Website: lowes
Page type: receipt
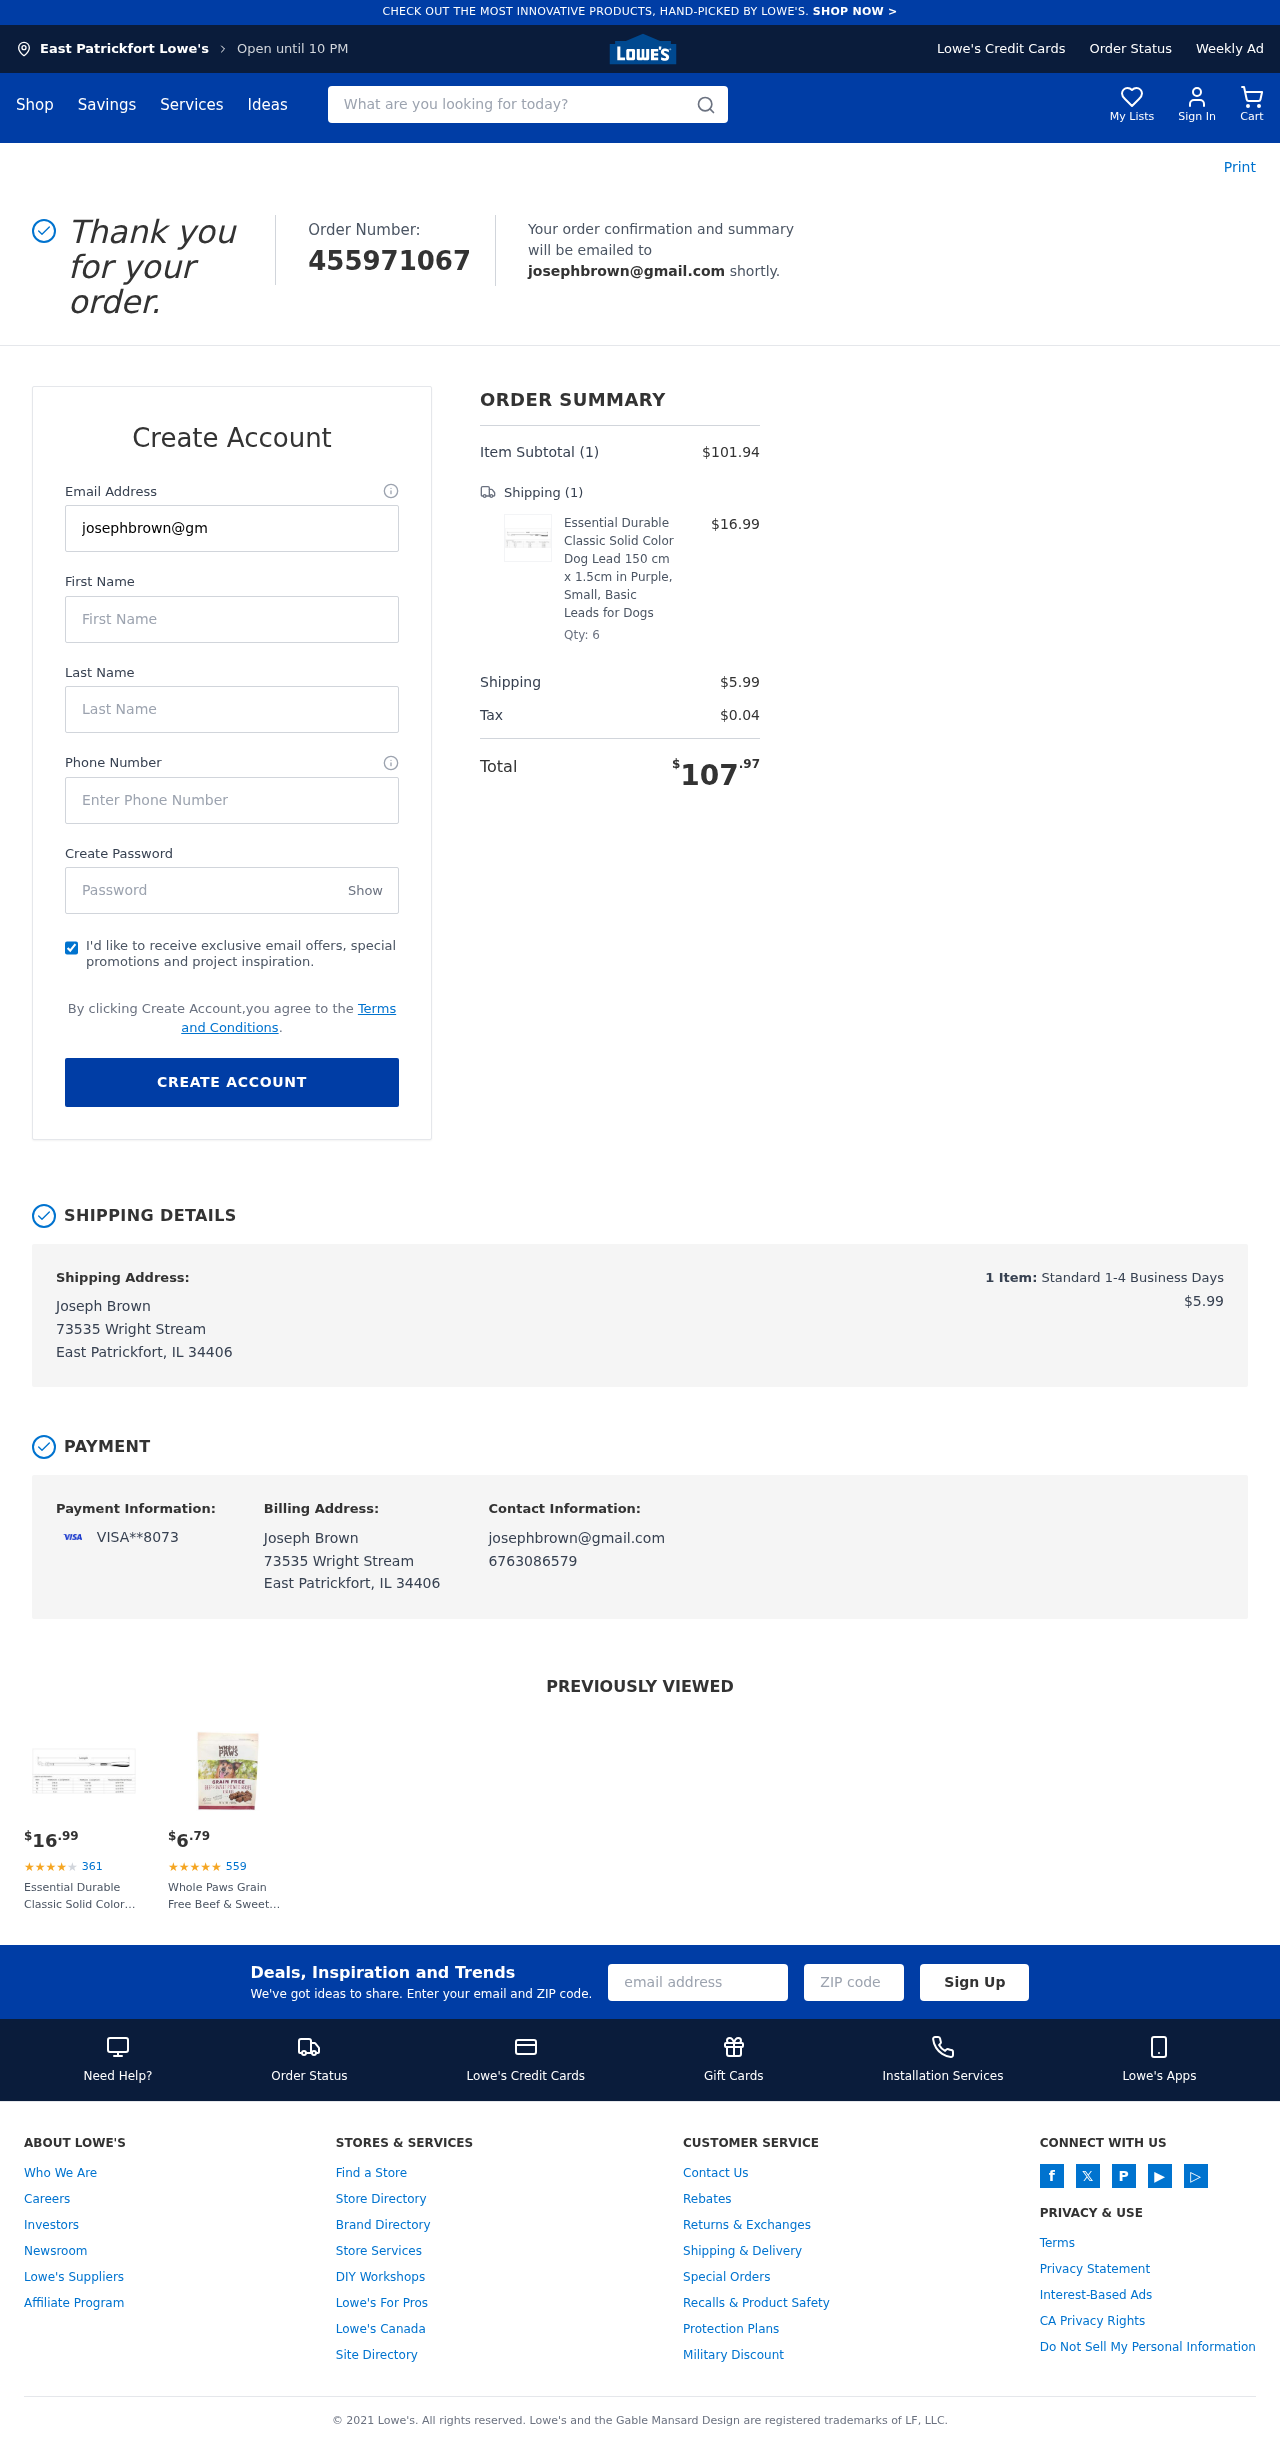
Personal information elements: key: PII_CARD_LAST4
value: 8073
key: PII_CARD_TYPE
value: VISA
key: PII_CITY
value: East Patrickfort
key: PII_EMAIL
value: josephbrown@gmail.com
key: PII_FULLNAME
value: Joseph Brown
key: PII_PHONE
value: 6763086579
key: PII_STREET
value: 73535 Wright Stream
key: PII_FIRSTNAME
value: Joseph
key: PII_LASTNAME
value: Brown
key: PII_CITY_STATE_ZIP
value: East Patrickfort, IL 34406
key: PII_FULLNAME2
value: Joseph Brown
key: PII_FULLNAME3
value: Joseph Brown
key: PII_FIRSTNAME2
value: Joseph
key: PII_FIRSTNAME3
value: Joseph
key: PII_LASTNAME2
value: Brown
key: PII_LASTNAME3
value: Brown
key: PII_FIRSTNAME_DERIVED
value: Joseph
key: PII_LASTNAME_DERIVED
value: Brown
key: PII_FULLNAME_DERIVED
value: Joseph Brown
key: PII_NAME_FULL_DERIVED
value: Joseph Brown
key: PII_POSTCODE
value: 34406
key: PII_STATE_ABBR
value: IL
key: PII_POSTCODE_FULL
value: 34406
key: PII_CITY_STATE
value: East Patrickfort, IL
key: PII_POSTCODE_NUMERIC
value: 34406
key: PII_EMAIL2
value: josephbrown@gmail.com
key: PII_EMAIL3
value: josephbrown@gmail.com
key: PII_PHONE_LINE
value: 6579
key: PII_PHONE_SUFFIX
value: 6579
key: PII_PHONE2
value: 6763086579
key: PII_PHONE3
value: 6763086579
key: PII_PHONE_NUMERIC
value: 6763086579
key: PII_PHONE_LINE_NUMERIC
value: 6579
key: PII_PHONE_SUFFIX_NUMERIC
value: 6579
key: PII_PHONE2_NUMERIC
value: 6763086579
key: PII_PHONE3_NUMERIC
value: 6763086579
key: PII_PHONE_DIGITS
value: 6763086579
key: PII_PHONE_LAST4
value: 6579
Product elements: key: PRODUCT1_NAME
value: Essential Durable Classic Solid Color Dog Lead 150 cm x 1.5cm in Purple, Small, Basic Leads for Dogs
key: PRODUCT1_PRICE
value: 16.99
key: PRODUCT1_QUANTITY
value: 6
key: PRODUCT2_NAME
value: Whole Paws Grain Free Beef & Sweet Potato Recipe Dog Biscuits, 16 oz
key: PRODUCT2_NUM_RATINGS
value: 559
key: PRODUCT2_PRICE
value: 6.79
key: PRODUCT1_PRICE2
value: $16.99
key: PRODUCT1_RATING2
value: ★
★
★
★
★
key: PRODUCT1_NUM_RATINGS2
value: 361
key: PRODUCT1_NAME2
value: Essential Durable Classic Solid Color Dog Lead 150 cm x 1.5cm in Purple, Small, Basic Leads for Dogs
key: PRODUCT2_RATING
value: ★
★
★
★
★
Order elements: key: ORDER_ID
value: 455971067
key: ORDER_NUM_ITEMS
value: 1
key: ORDER_SUBTOTAL
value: $101.94
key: ORDER_NUM_ITEMS2
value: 1
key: ORDER_SHIPPING_COST
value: $5.99
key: ORDER_TAX
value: $0.04
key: ORDER_TOTAL
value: $107.97
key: ORDER_NUM_ITEMS3
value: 1
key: ORDER_SHIPPING_COST2
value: $5.99
Search elements: key: HEADER_SEARCH
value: What are you looking for today?